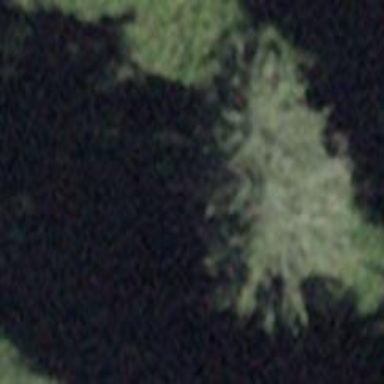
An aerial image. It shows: Single tag "natural: tree."